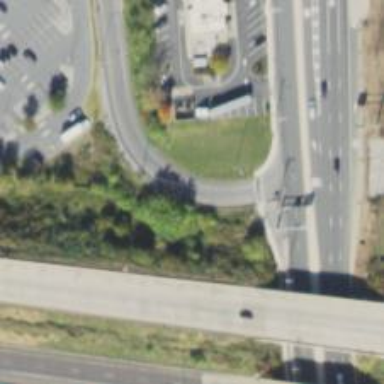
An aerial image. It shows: Trunk link highway.